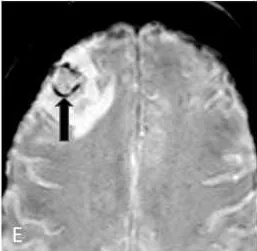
MRI imaging of brain on hospital day 34. SWI. MRI images of the brain demonstrate a ring enhancing lesion right frontal cortex (black arrow) with associated dural thickening and enhancement over the right frontal cortex (white arrows) and surrounding vasogenic edema (white block arrow). The lesion demonstrated restricted diffusion seen as increased signal on DWI and decreased signal on ADC map images (open block arrow) as well as evidence of petechial hemorrhage seen on SWI (black block arrow).
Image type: radiology (mri)